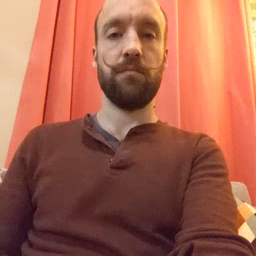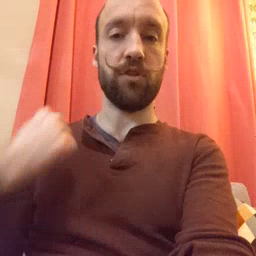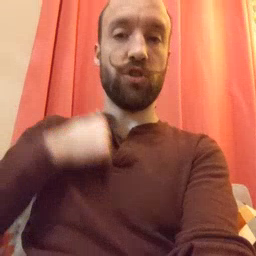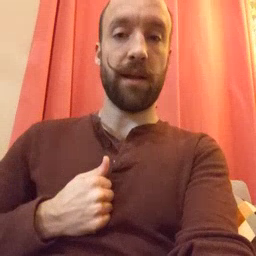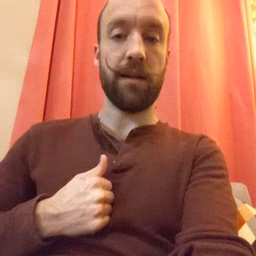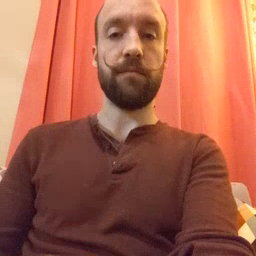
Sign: jacket